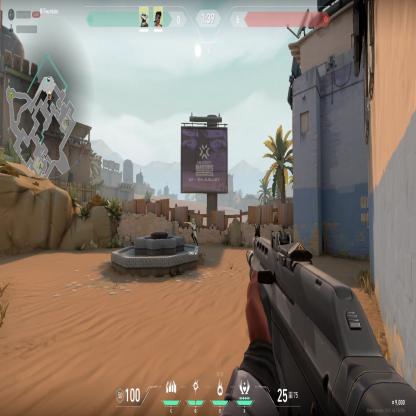
Label: teammate